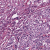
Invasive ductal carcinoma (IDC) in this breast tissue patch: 1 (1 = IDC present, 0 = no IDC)